Interaction volume radius: 5 \u00c5
Interaction volume height: 10 \u00c5
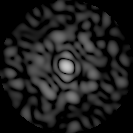
Disorder parameter: 0.8303